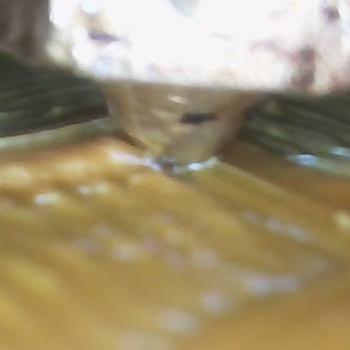
Flow rate: 144%